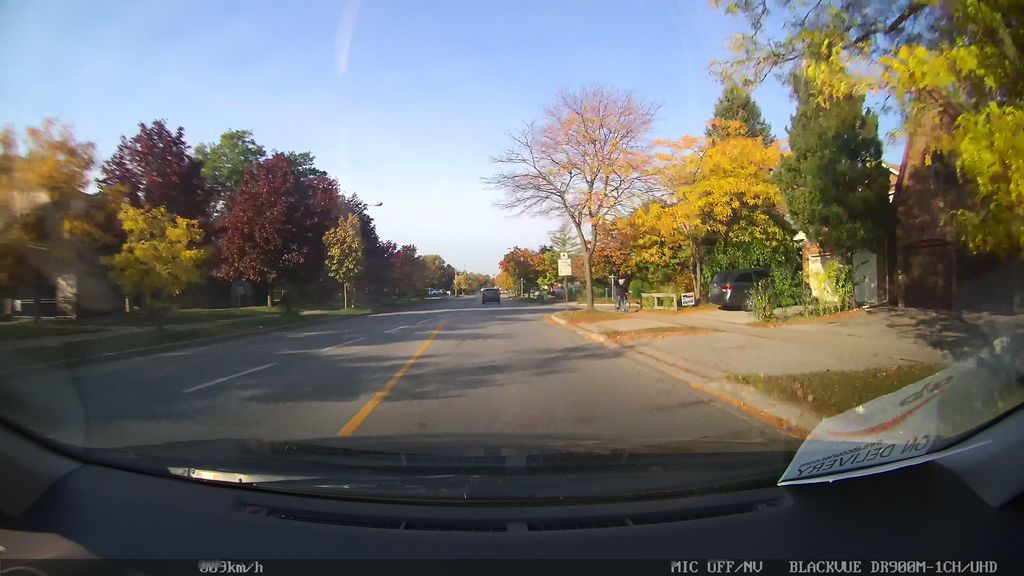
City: toronto